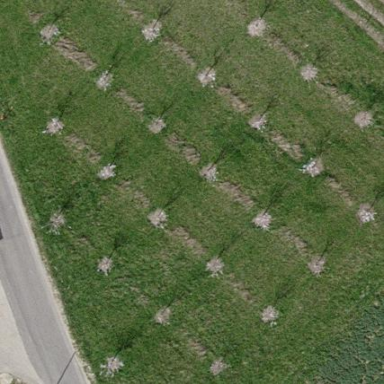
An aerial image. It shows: Orchard.